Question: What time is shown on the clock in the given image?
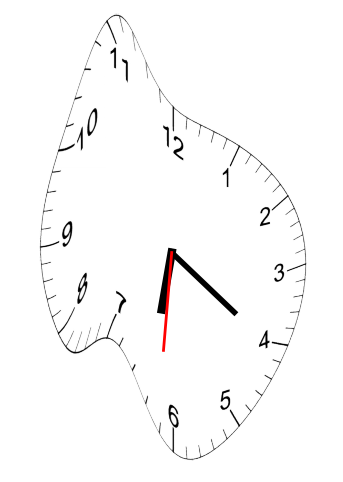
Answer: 06:20:31